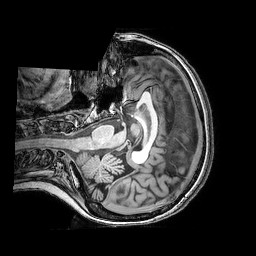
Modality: T1w
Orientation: axial
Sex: female
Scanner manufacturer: philips
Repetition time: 0.008139 s
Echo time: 0.00372 s